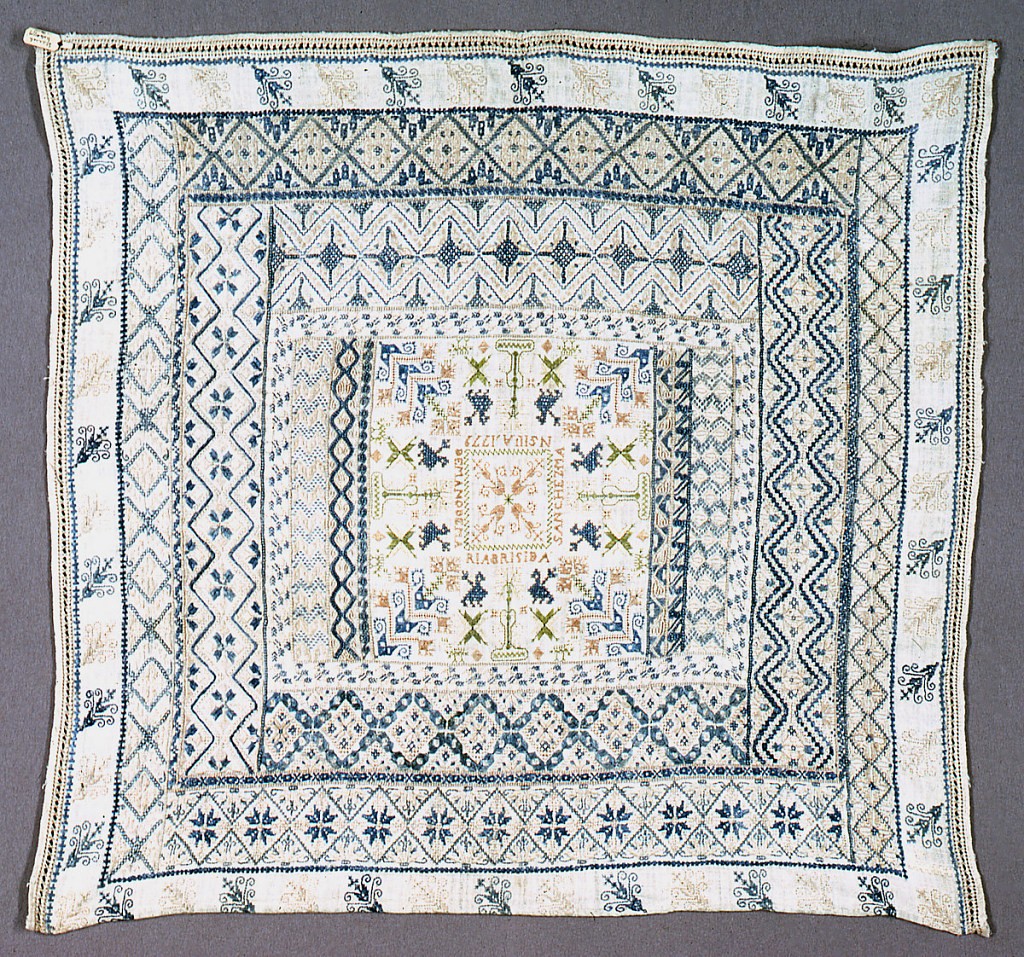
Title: Sampler
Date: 1779
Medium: silk, linen Technique: embroidered in satin and chain stitch on plain weave
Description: Large square sampler by Maria Brigida Sanchez Mansilla is embroidered with a central square containing floral and bird motifs. Center is surrounded by a series of borders containing a variety of geometric and floral patterning.